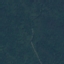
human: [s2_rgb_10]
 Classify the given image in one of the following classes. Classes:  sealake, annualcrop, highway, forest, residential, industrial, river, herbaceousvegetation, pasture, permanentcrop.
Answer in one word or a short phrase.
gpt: Forest